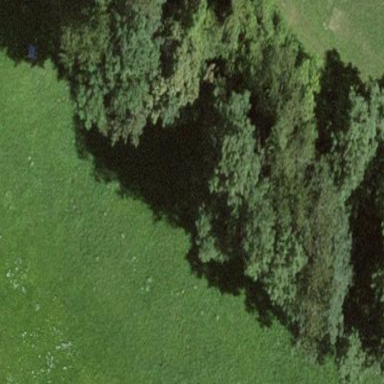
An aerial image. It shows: Forest area.